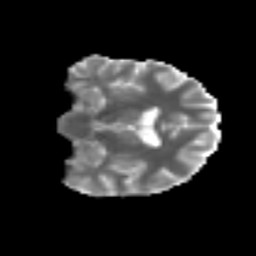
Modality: MD
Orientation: coronal
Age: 53
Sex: female
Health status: ill
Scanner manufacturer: siemens
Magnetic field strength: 3 T
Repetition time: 8.7 s
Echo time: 0.11 s